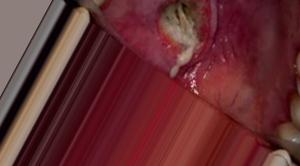
Condition: Mouth Ulcer